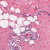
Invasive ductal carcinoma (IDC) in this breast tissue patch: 0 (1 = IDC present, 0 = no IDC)